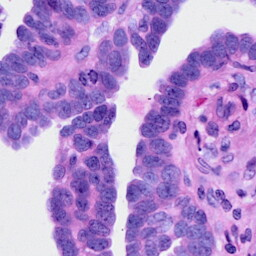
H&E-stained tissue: Ovarian